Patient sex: M
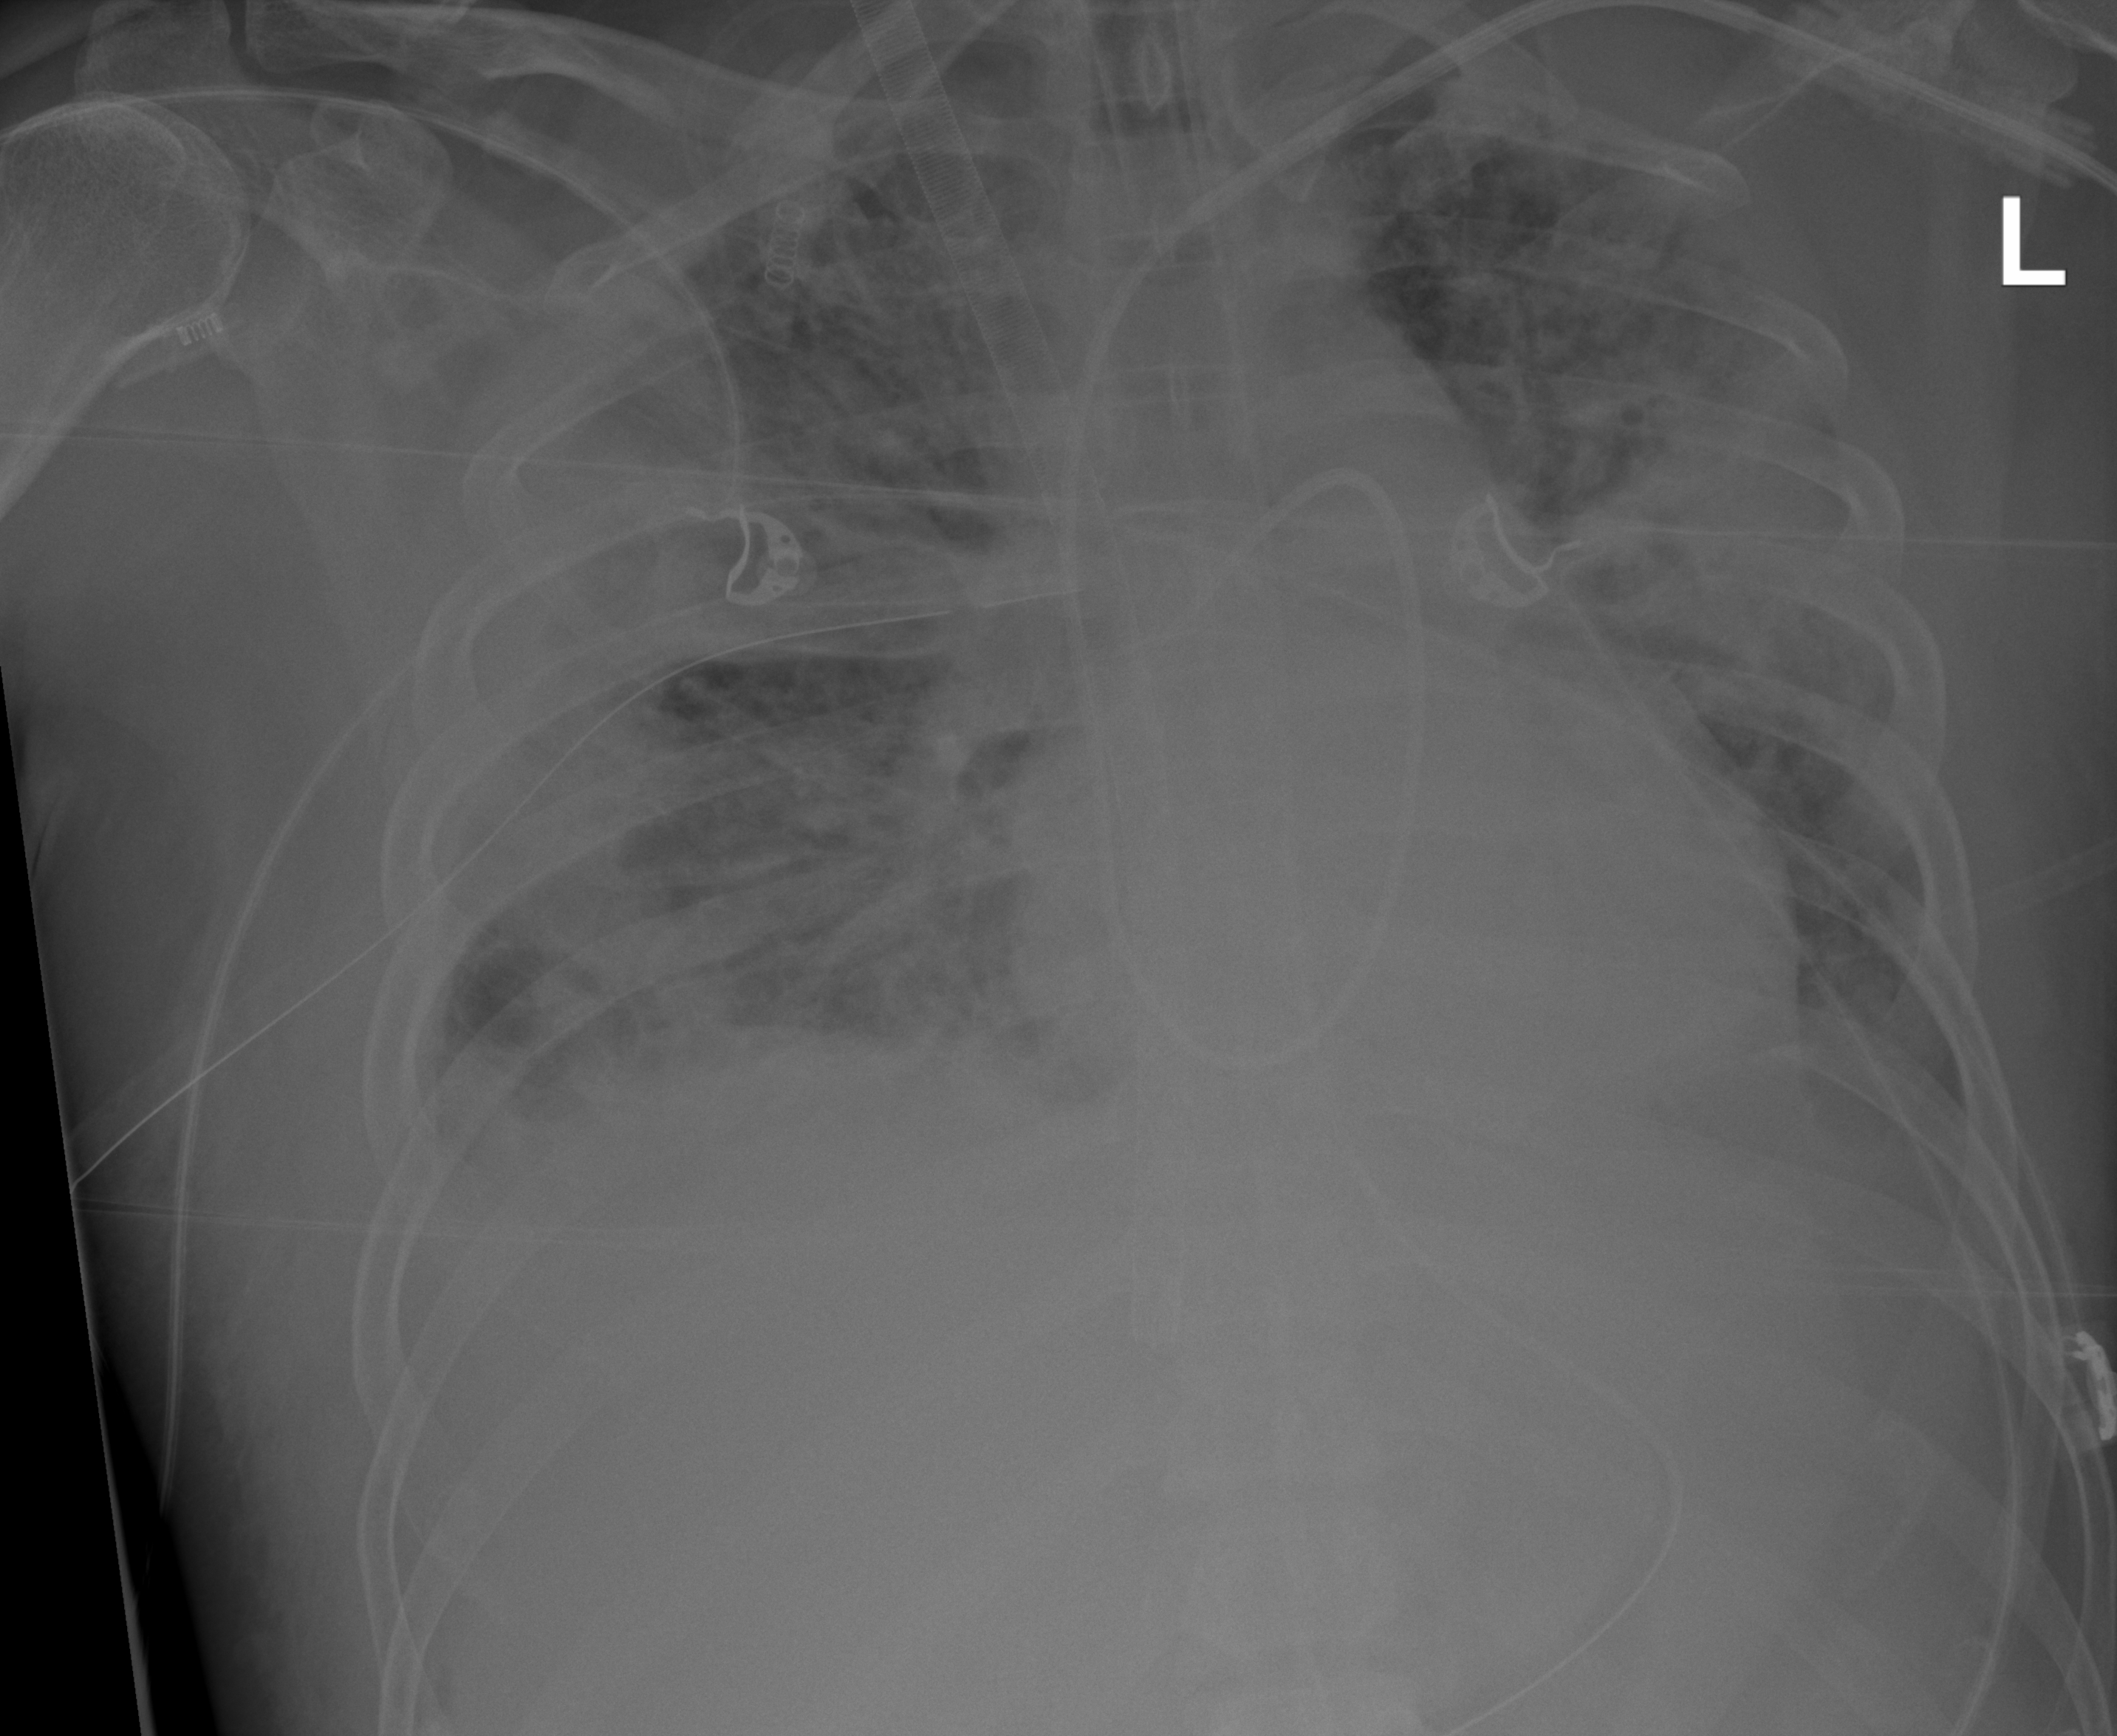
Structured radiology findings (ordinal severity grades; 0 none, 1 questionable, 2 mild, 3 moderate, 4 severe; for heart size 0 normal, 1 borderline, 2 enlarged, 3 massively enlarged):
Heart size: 2
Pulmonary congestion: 1
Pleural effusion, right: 2
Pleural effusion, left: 2
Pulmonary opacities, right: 3
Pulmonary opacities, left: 3
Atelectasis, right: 3
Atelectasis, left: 3